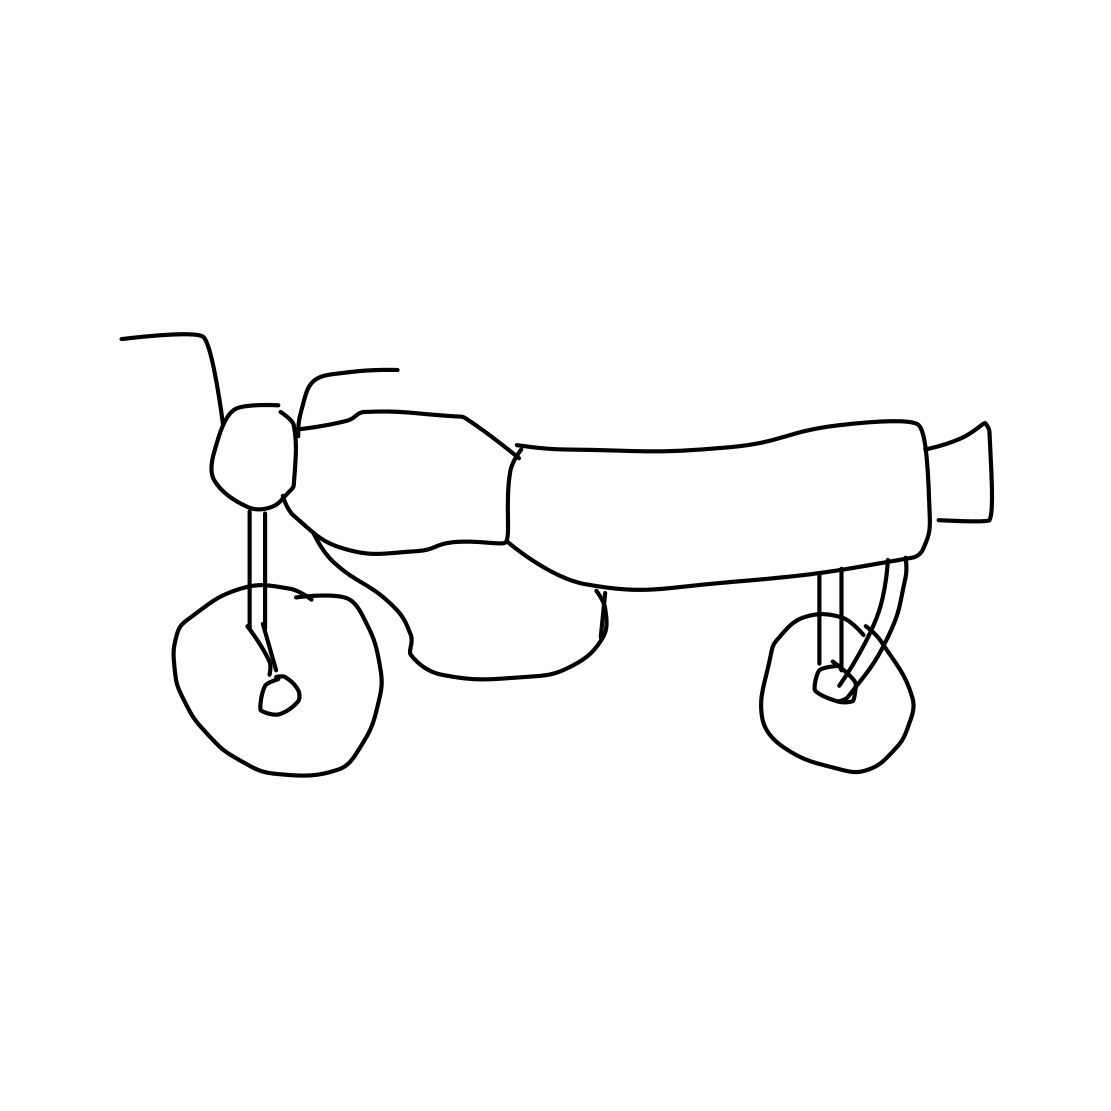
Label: motorbike